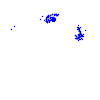
Particle: pion